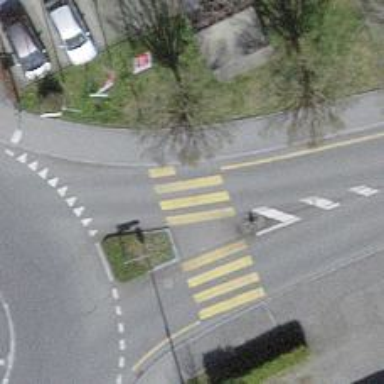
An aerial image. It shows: Uncontrolled zebra crossing on the road.